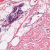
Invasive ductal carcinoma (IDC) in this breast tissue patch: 0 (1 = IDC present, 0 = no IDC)